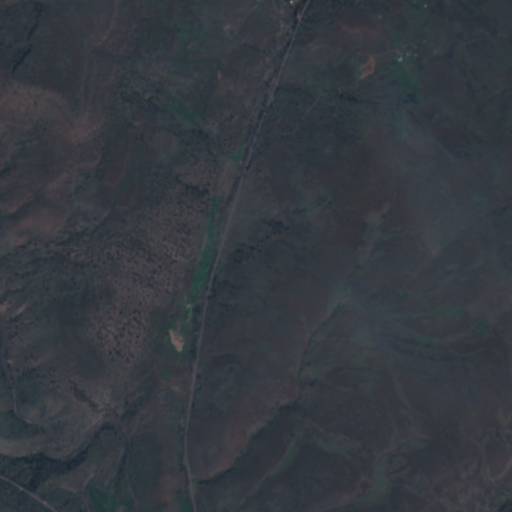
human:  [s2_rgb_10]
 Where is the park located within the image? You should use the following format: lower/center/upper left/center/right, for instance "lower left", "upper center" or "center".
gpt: The park is located in the upper center of the image.
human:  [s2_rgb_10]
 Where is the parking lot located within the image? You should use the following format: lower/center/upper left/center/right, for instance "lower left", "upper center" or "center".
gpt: There is no parking lot in the image.